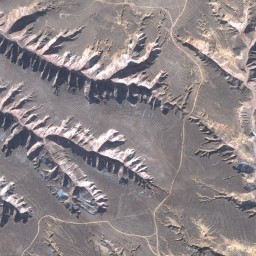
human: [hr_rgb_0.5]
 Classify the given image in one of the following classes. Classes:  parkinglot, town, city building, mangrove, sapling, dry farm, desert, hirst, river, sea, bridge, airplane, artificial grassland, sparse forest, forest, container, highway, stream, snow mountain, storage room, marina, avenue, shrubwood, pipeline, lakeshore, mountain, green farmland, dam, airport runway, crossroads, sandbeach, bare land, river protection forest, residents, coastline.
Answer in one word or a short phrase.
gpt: mountain